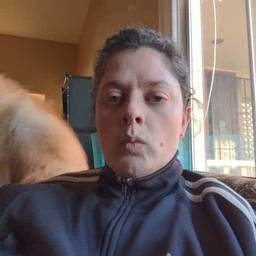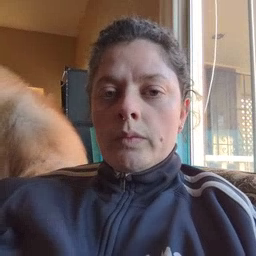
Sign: gum